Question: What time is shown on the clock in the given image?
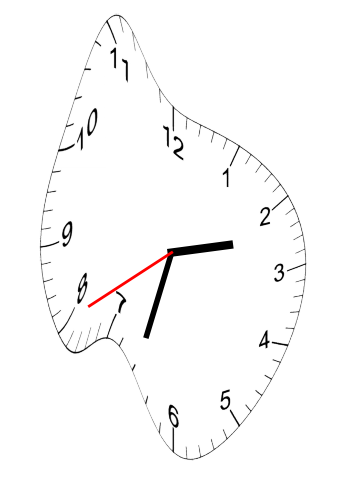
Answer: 02:32:40